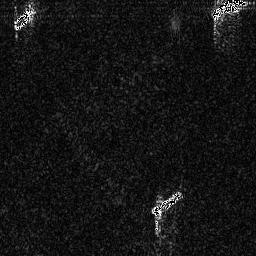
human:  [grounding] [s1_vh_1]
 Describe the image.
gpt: In the satellite image, there is  <ref>1 medium ship </ref> <box>[[58, 73, 71, 83, 0]]</box> located at bottom,  <ref>1 medium ship </ref> <box>[[4, 1, 12, 11, 0]]</box> located at top left,  <ref>1 medium ship </ref> <box>[[82, 0, 96, 7, 0]]</box> located at top right.